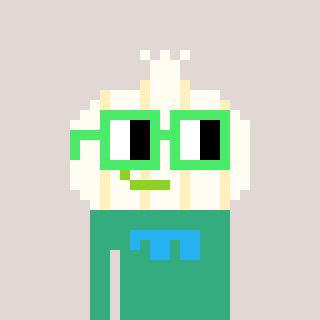
a pixel art character with square light green glasses, a garlic-shaped head and a teal-colored body on a warm background